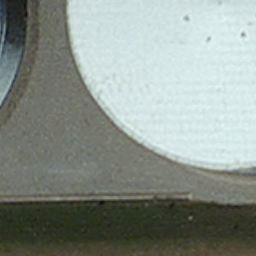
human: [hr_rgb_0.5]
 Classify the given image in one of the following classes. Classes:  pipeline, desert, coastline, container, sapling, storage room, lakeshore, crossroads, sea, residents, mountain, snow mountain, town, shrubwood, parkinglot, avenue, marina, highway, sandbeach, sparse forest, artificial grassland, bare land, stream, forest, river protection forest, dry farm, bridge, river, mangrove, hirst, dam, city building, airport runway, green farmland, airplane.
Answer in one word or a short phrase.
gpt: storage room